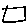
Label: square